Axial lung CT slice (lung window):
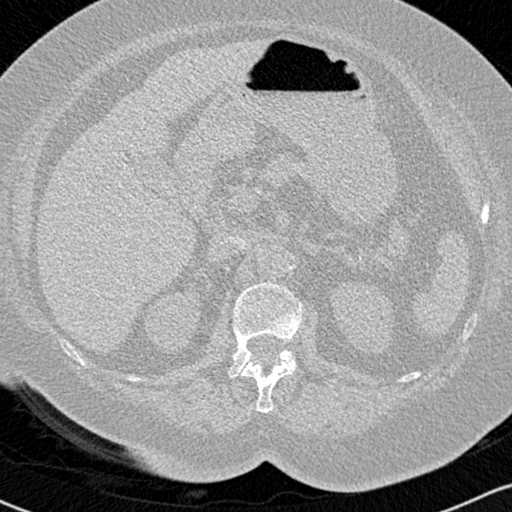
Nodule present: no